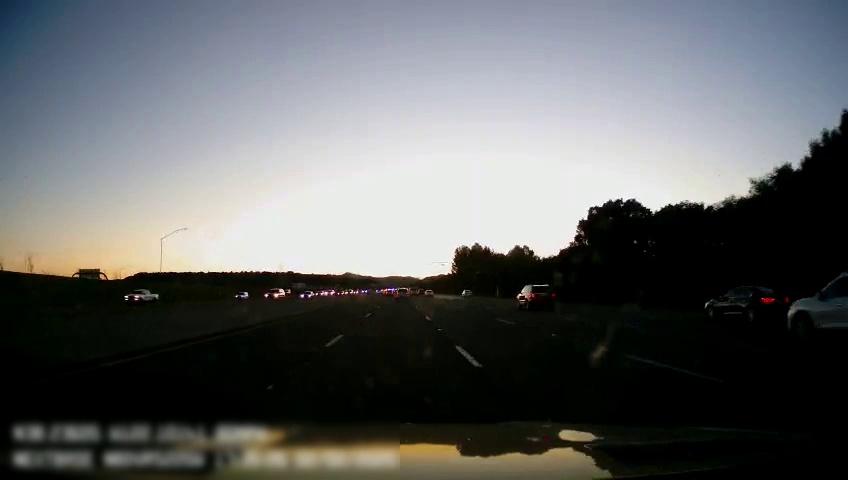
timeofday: Dusk/Dawn/Twilight
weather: Sunny
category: Drivable Space
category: Vehicles | Truck
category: Vehicles | Car
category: Vehicles | SUV
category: Vehicles | Car
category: Vehicles | Car
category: Vehicles | Car
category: Vehicles | SUV
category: Vehicles | Car
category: Vehicles | SUV
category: Vehicles | SUV
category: Lanes | Alternate Lane
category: Lanes | Current Lane
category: Lanes | Current Lane
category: Lanes | Alternate Lane